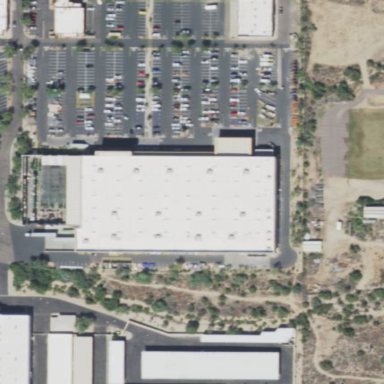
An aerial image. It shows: Retail building.